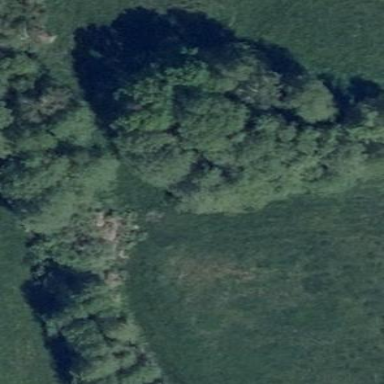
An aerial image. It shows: Deciduous broadleaved woodland.